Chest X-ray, PA view. Patient: 28 years old, sex M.
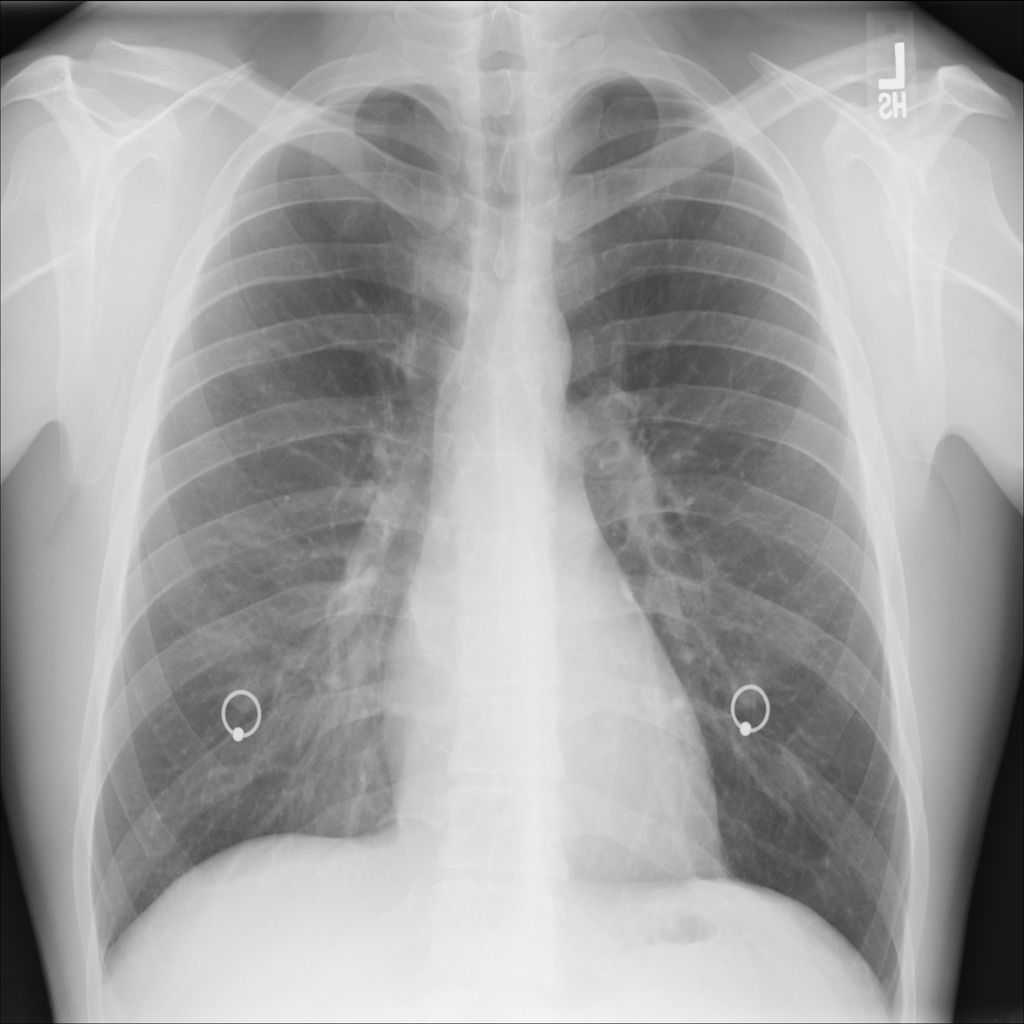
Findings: No Finding